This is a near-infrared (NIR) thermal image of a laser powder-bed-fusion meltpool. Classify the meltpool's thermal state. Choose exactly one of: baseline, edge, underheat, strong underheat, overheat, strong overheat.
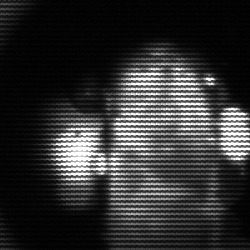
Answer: strong underheat